Field crop: maize
Growth stage: 2
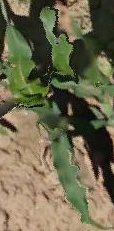
Species: maize